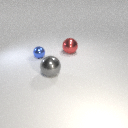
large red metal sphere to the right of small blue metal sphere